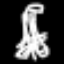
Label: The Eiffel Tower